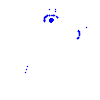
Particle: pion